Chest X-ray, PA view. Patient: 34 years old, sex F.
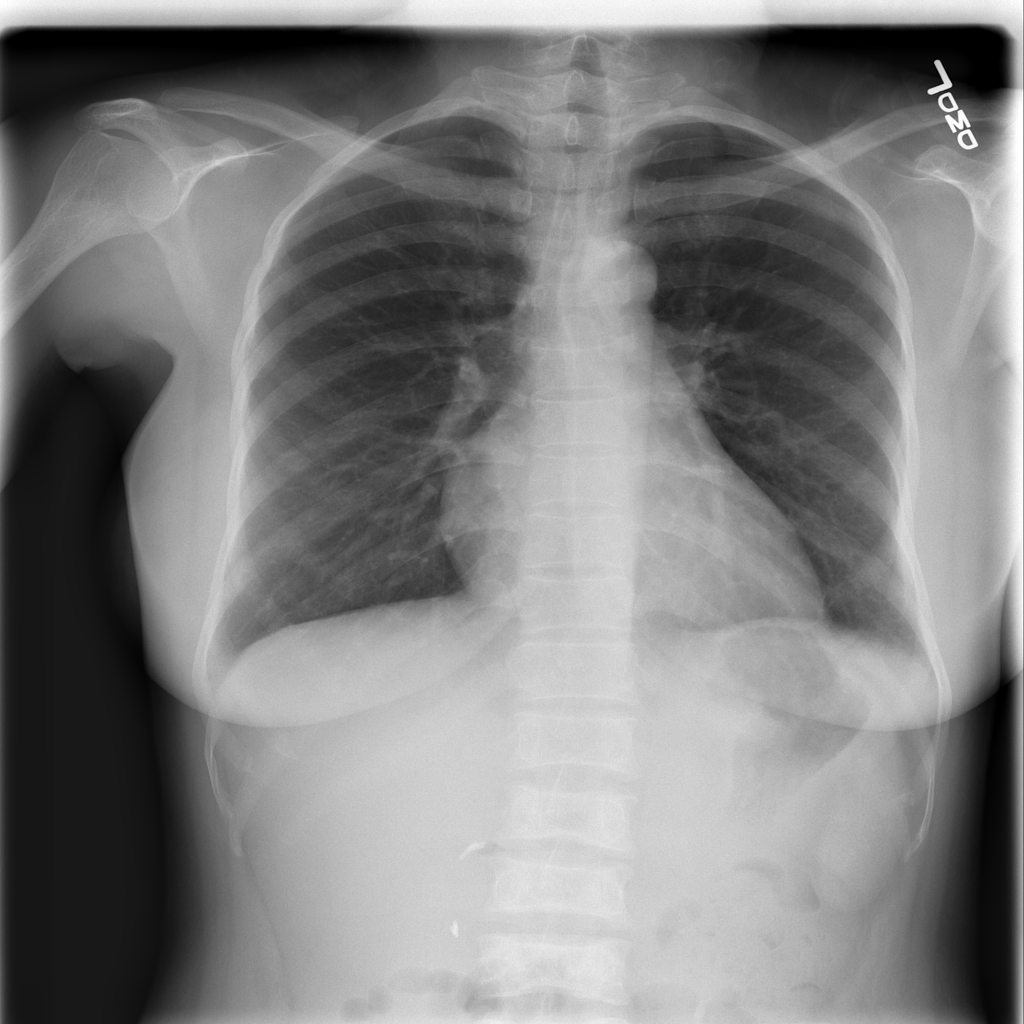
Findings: Infiltration